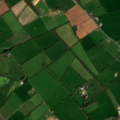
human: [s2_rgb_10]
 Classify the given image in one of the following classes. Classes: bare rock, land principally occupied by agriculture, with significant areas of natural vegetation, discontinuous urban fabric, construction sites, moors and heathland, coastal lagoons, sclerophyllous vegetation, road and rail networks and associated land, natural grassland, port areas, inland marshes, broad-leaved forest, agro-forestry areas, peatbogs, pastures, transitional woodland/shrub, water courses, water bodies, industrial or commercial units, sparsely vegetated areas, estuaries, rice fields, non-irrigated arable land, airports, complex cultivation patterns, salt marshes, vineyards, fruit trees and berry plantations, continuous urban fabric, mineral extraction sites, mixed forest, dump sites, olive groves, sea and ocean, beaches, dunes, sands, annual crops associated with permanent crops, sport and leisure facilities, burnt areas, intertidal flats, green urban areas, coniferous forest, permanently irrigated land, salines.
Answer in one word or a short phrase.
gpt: pastures